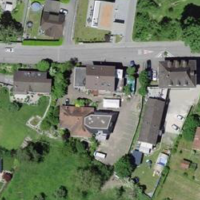
EUNIS habitat code: 54
Species observed at this site:
Acer campestre